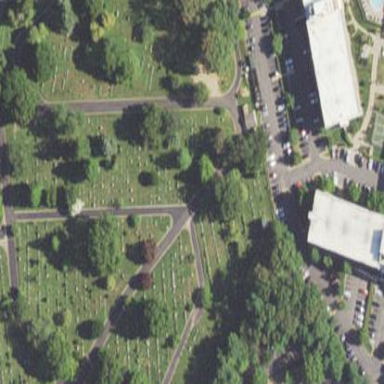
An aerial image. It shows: Sector in the cemetery.